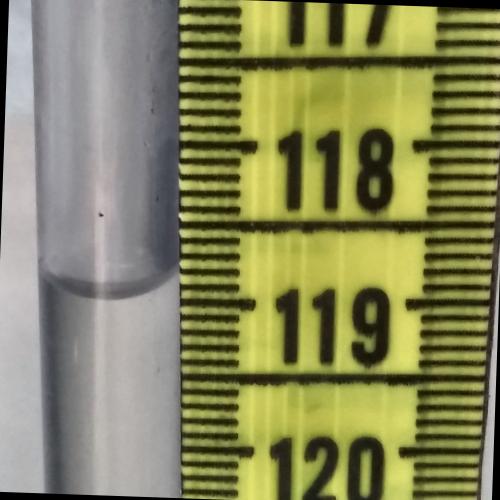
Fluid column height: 118.9 cm